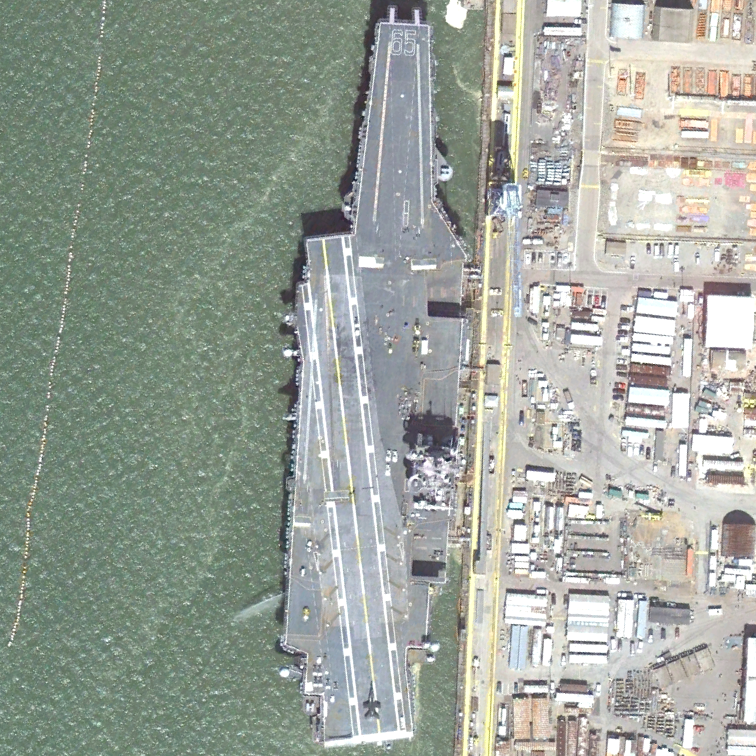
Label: aircraft_carrier